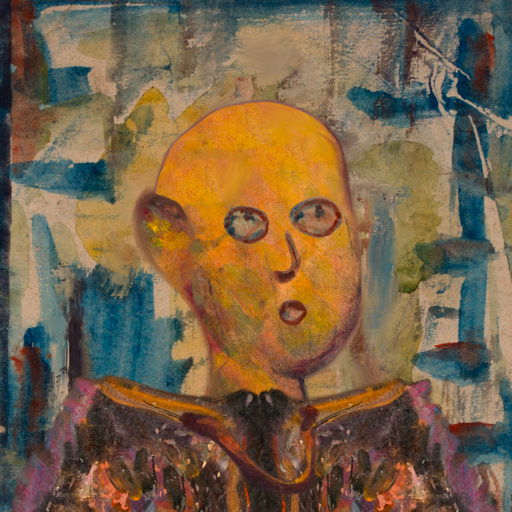
Background: Orphan, Head And Neck Side: Gypsy_Mother, Face Side: Orphan, Bust: Gypsy_Queen, Hair Side: Blank, Head Accessory: Blank, Second Necklace: Comrade, Necklace: Blank, Baby: Blank